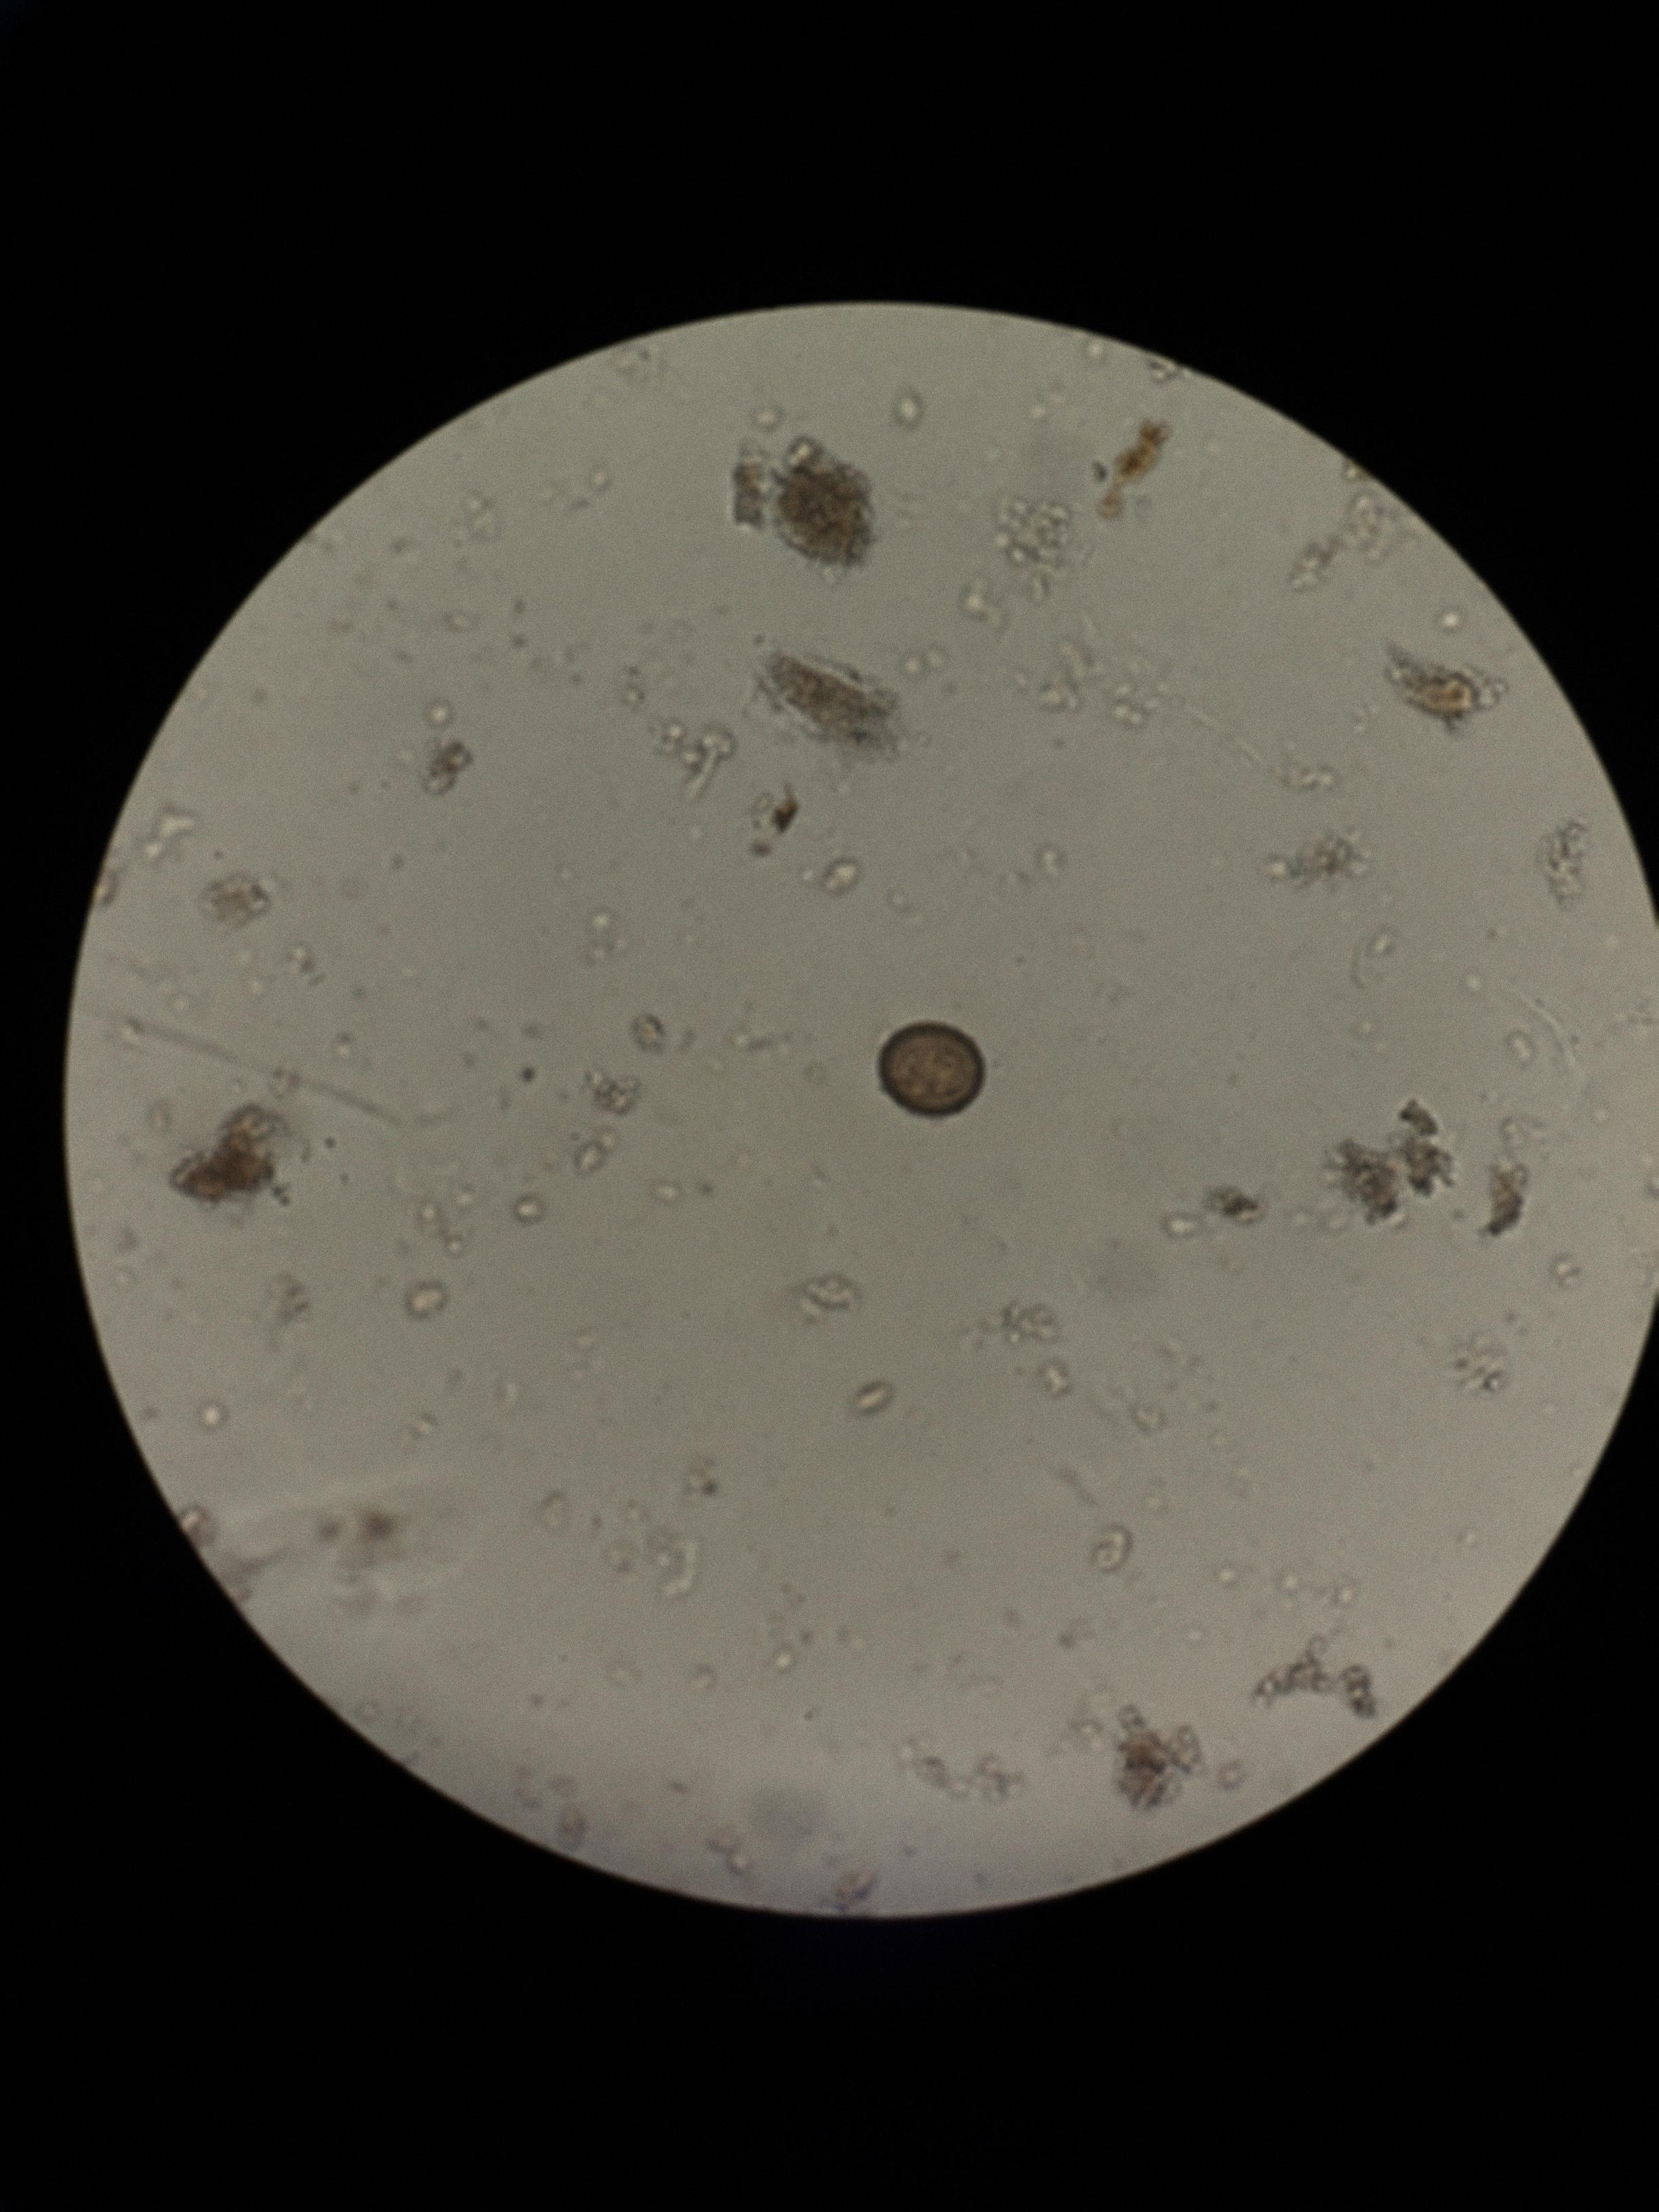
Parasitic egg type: Taenia spp. egg